Question: I am having trouble getting a 'ListView' to display anything in my application. I am sure the 'ListView''s adapter is getting set correctly (and I can read out the data in it using Log.d to confirm), so I'm guessing the issue is in the XML layout. I have an autocomplete box and the button on the top of the screen, with the 'ListView' underneath. Both the 'AutoComplete' and the 'Button' display fine and work correctly, however I see nothing whatsoever for the 'ListView'.
The only thing I can think of at the moment is that I could be doing something weird with the 'LinearLayouts' that prevent the 'ListView' from displaying, or something similar. I've been reading all the docs I can on Android layouts, but haven't run across anything that looks like it can help yet... Can someone help me figure out why the ListView is not being displayed at all?
'''
<?xml version="1.0" encoding="utf-8"?>
<LinearLayout
xmlns:android="http://schemas.android.com/apk/res/android"
android:orientation="vertical"
android:layout_width="fill_parent"
android:padding="5dp"
android:layout_height="match_parent">
<LinearLayout
android:orientation="horizontal"
android:layout_width="fill_parent"
android:layout_height="wrap_content"
android:padding="5dp" android:weightSum="1">
<com.myapp.CustomAutoCompleteTextView
android:layout_height="wrap_content"
android:layout_marginLeft="5dp"
android:fadeScrollbars="false"
android:id="@+id/autocomplete_itemname"
android:layout_width="fill_parent"
android:layout_weight="0.90"/>
<Button android:text="Locate"
android:layout_width="wrap_content"
android:id="@+id/button_item_list_located_item"
android:layout_height="wrap_content">
</Button>
</LinearLayout>
<ListView android:id="@+id/selected_items_listview"
android:layout_weight="1"
android:layout_height="wrap_content"
android:layout_width="match_parent">
</ListView>
</LinearLayout>
'''

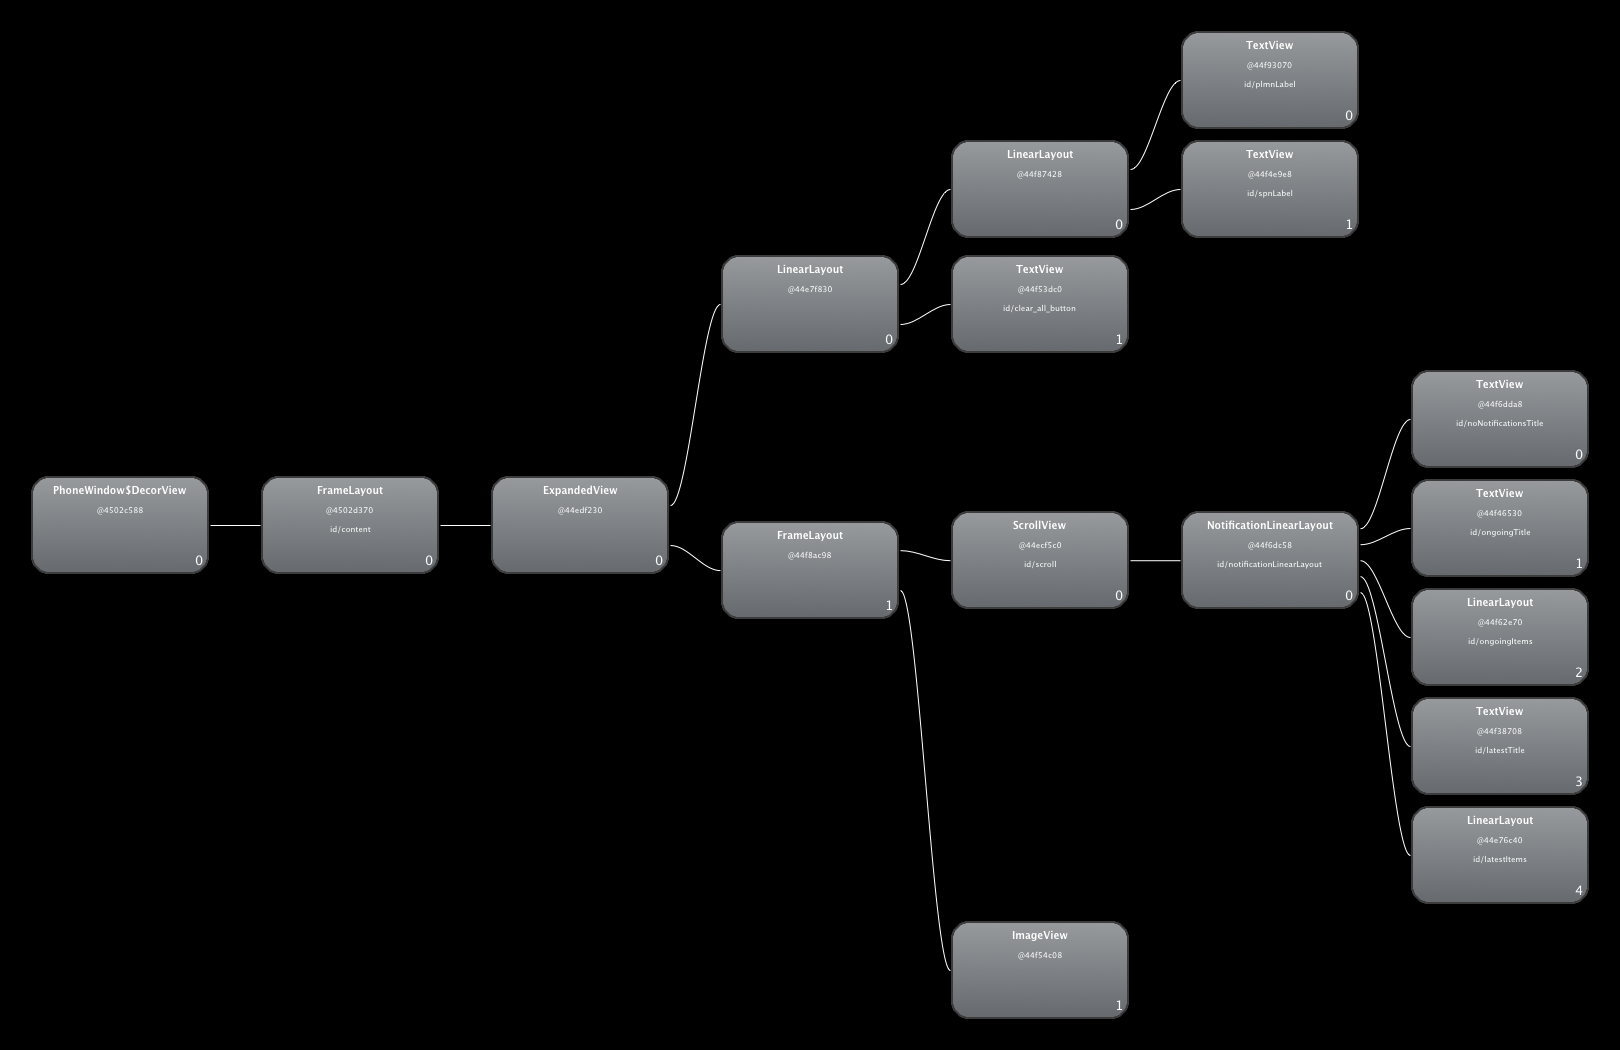
Answer: Try changing the 'layout_height' of your wrapping root 'LinearLayout' to '"fill_parent"' instead of '"match_parent"'